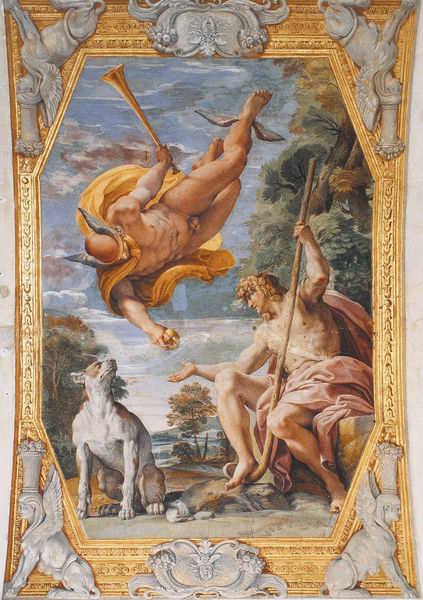
Titel: Deckenfresken der Galleria Farnese
Künstler: Annibale Carracci
Standort: Rom, Palazzo Farnese (EU - I - Latium)
Schlagwörter: akt, baum, blau, flügel, gemälde, himmel, laub, mann, nackt, wolken, bäume, gelb, grün, landschaft, menschen, sitzen, brust, grau, männer, säulen, weiss, hund, tier, rahmen, bild, hände, kirche, gewand, gold, fliegen, engel, stab, rand, stuck, oberkörper, türme, dom, helm, jüngling, götter, fall, hermes, götterbote, merkur, posaune, sphinx, michelangelo, hirt, himmlisch, poseidon, zeuss, jüpngling